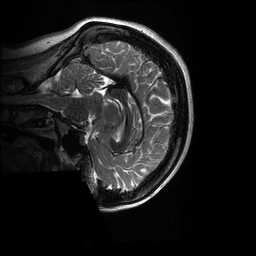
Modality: T2w
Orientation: sagittal
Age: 23
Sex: female